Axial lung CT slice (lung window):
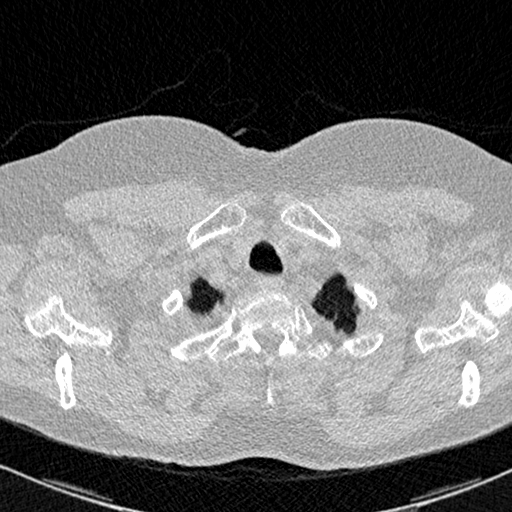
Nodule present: no